Question: Is there any way to animate uiview moving with cicle trajectory?
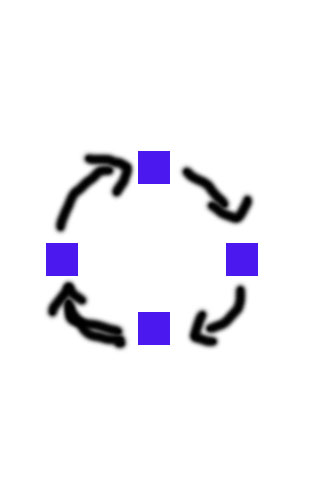
Answer: You will have to create a circular path and animate your view on the path. You can use UIBezierPath to create a circular path . <URL> is an example that does what exactly you want.